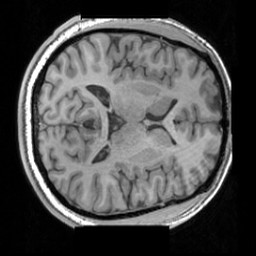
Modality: T1w
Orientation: axial
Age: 27
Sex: male
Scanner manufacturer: siemens
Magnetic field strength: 3 T
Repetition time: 1.63 s
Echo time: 0.00311 s